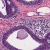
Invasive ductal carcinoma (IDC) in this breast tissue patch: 0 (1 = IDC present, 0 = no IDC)